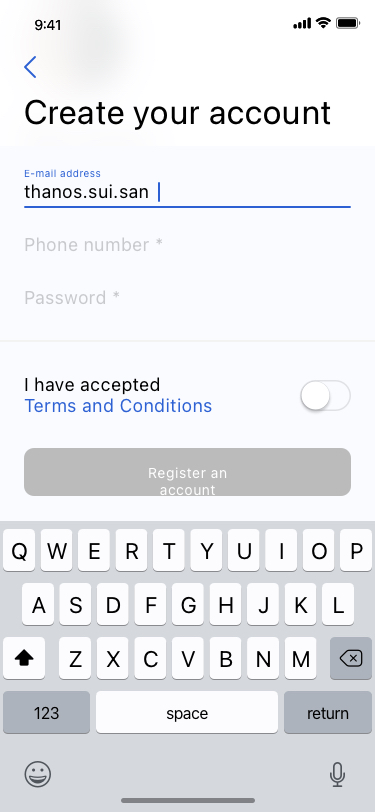
Text in this UI design:
Edwin Sanders
Name
thanos.sui.san
E-mail address
Phone number *
Password *
I have accepted
Terms and Conditions
Register an account
Create your account